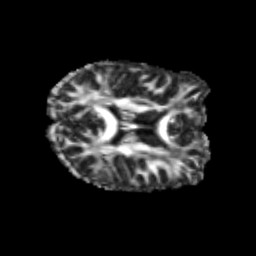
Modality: FA
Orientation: axial
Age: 24
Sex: male
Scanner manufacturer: siemens
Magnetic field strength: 3 T
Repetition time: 3.5 s
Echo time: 0.113 s